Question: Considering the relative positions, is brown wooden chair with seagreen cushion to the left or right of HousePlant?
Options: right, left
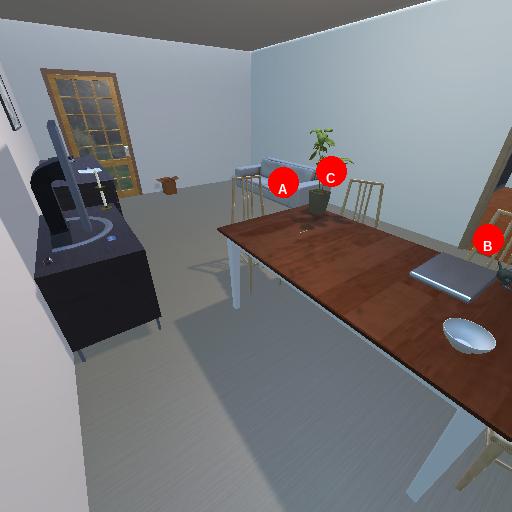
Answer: right